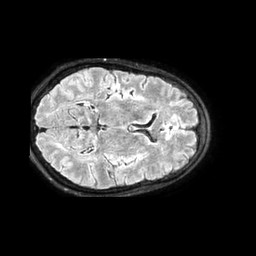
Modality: FLAIR
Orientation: axial
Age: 52
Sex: female
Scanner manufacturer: philips
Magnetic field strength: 3 T
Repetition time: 4.8 s
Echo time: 0.34 s